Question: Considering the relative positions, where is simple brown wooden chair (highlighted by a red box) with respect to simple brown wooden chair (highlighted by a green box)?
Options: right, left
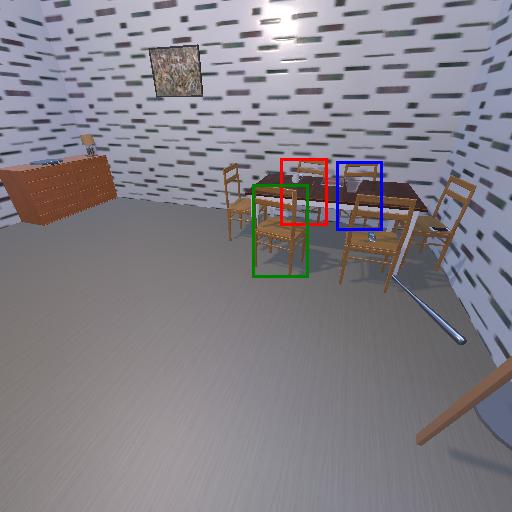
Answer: right